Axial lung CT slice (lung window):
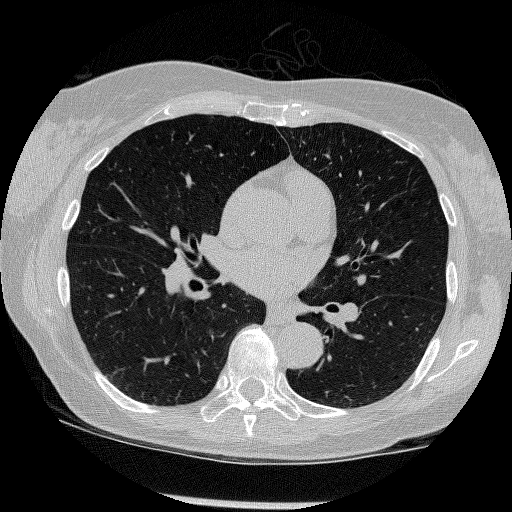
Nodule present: no